Field crop: maize
Growth stage: 2
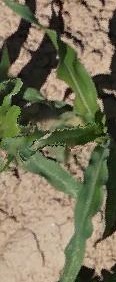
Species: maize